Question: I've dataset with player game by game performance rating and my goal is to group them based on density curves. Below there is plot with density curves of five random players. We can see that red and purple density curves are similar, but is there any metric or function in R which would help me to group those curves when there're let's say 50 of them on the plot? I want to group them on at least 3-4 groups, for example first group would be mentioned red and purple lines which represents players with more good games than bad games.

Simple code for plot and sample data:
Columns:
TOTAL.QBR - player game rating
ID - unique for every player
'''
library(sm)
newdata <- structure(list(TOTAL.QBR = c(16.9, 21.1, 22.1, 34.8, 53.6, 58.3,
82, 13, 13.6, 16.3, 18.2, 23.9, 27.3, 27.6, 28.4, 28.6, 29.1,
32.3, 33.1, 34.8, 36.4, 37.1, 37.2, 37.7, 37.8, 39.3, 40.4, 41.8,
42.4, 44.3, 44.5, 47, 47.3, 48.1, 48.7, 49, 49.3, 49.4, 49.8,
50.2, 51, 51.5, 53.5, 53.5, 53.5, 53.6, 55.4, 55.5, 56, 56.3,
56.5, 57, 57.3, 59.6, 60.5, 62.2, 62.8, 62.8, 63.3, 64.5, 65.4,
65.5, 66.4, 67.2, 67.3, 67.4, 67.6, 68.9, 68.9, 69.1, 69.3, 69.9,
71.5, 71.9, 72.5, 72.9, 73.4, 74.1, 74.4, 74.9, 75.2, 75.2, 75.8,
75.9, 76.6, 77.1, 78.2, 78.2, 78.4, 78.6, 78.7, 79.3, 79.8, 79.9,
81.6, 81.8, 82.4, 82.4, 82.9, 82.9, 83.2, 83.5, 83.6, 83.7, 84,
84.4, 84.7, 84.8, 84.9, 85.7, 87.4, 87.8, 88.1, 88.4, 88.5, 88.8,
89.1, 89.4, 89.4, 89.4, 89.5, 90.9, 92.2, 92.7, 93, 93.5, 93.6,
94.9, 95.1, 95.4, 95.6, 96.6, 96.7, 97.6, 97.8, 98.4, 98.6, 99.4,
26.2, 34.6, 42.7, 87, 1.4, 5, 6.8, 7.7, 8.3, 9.6, 9.9, 10.1,
11.1, 12.5, 12.7, 12.9, 13.1, 13.9, 14.3, 14.6, 15.8, 16.6, 19.3,
20.8, 22.8, 23, 23.5, 26.4, 27.2, 28, 30.3, 30.8, 30.9, 31.4,
31.5, 31.8, 32.1, 32.5, 32.6, 33.3, 33.3, 33.9, 34.6, 34.7, 34.7,
34.8, 35.8, 36.8, 37.2, 37.9, 39.9, 40.4, 40.8, 41.1, 41.8, 43.7,
44.2, 45, 45.9, 46.9, 47.2, 47.3, 47.6, 47.8, 49.1, 49.1, 49.3,
51.7, 53.3, 53.6, 54.2, 56.2, 56.4, 56.4, 56.6, 56.9, 59.2, 59.6,
59.7, 59.8, 60, 60.6, 60.8, 61.6, 62, 62.8, 62.9, 62.9, 63.7,
64.5, 65, 65, 65.9, 67.5, 67.6, 67.6, 68.4, 68.8, 69.3, 70.4,
71.2, 71.9, 74, 74.3, 75.4, 76.6, 77.4, 77.5, 77.7, 78, 79.2,
79.2, 79.4, 80.1, 80.7, 81.7, 81.8, 82.7, 83.6, 85, 85.5, 86.7,
87.5, 88.5, 90.1, 90.3, 90.6, 90.7, 92.4, 92.4, 93.1, 93.5, 95.3,
95.7, 95.9, 98.2, 8.5, 9.1, 13.7, 17.6, 23.3, 26.1, 26.4, 27.1,
29.7, 30.4, 33, 36.1, 37.9, 41.5, 42.7, 45, 45.5, 45.5, 46, 46.9,
49.9, 50.6, 50.7, 53.4, 53.5, 56.3, 57.4, 57.9, 58.6, 58.7, 60.2,
60.7, 61.8, 62.2, 62.9, 64.4, 65.6, 66.7, 67, 67.4, 68.2, 68.2,
68.8, 72, 72.9, 73.2, 74.5, 75.8, 76.4, 76.6, 77.6, 79.9, 80.4,
81.2, 81.4, 81.8, 82.8, 84.6, 85.1, 87.2, 87.9, 90, 91.7, 94.5,
94.8, 95.5, 98.4, 1.4, 1.6, 5.6, 9.4, 17.6, 19.5, 24.5, 34.9,
39.6, 42.4, 59, 1, 2.6, 3.1, 5.5, 7.1, 14.8, 15.9, 19.5, 20.1,
21.8, 21.9, 22, 22.8, 25.7, 26.5, 26.5, 26.6, 27.2, 27.8, 28.6,
31, 31.6, 32.4, 34.1, 36, 36.5, 37.6, 38.2, 38.2, 39, 39.1, 39.2,
39.7, 40.3, 40.3, 40.6, 40.6, 41.2, 44.4, 46.2, 47, 47.1, 47.2,
47.4, 47.7, 48, 48.3, 48.5, 48.7, 49.9, 50.4, 50.7, 51.2, 52,
52.2, 52.2, 52.6, 53.7, 55.7, 55.8, 57.6, 58.8, 61.3, 62.4, 62.4,
63.4, 63.6, 63.7, 63.9, 64.6, 66.3, 67.1, 68.5, 69.4, 69.6, 69.9,
70.5, 71.8, 75.8, 76.4, 77.2, 77.4, 78.8, 79.2, 80.5, 81.7, 82.1,
82.4, 83.2, 83.7, 85.4, 89, 90.5, 90.5, 91.1, 92.2, 92.4, 94.9,
96.9, 98.1, 4.1, 8.3, 10.3, 11.4, 12.2, 12.2, 12.9, 14.4, 18.5,
18.7, 18.7, 19.8, 20.9, 21.8, 22.7, 25.9, 25.9, 26, 28.3, 28.3,
28.5, 28.8, 30.9, 32.3, 33.7, 34, 34.5, 36.6, 36.7, 37.8, 38.3,
38.5, 39.9, 41.4, 43.4, 43.6, 44, 44.2, 45.1, 45.4, 45.5, 45.6,
46.3, 46.3, 47.1, 47.5, 48.8, 49.7, 49.9, 51.4, 52.2, 53.1, 54.5,
54.8, 55.8, 56, 56.2, 57.7, 58.2, 58.3, 58.3, 58.8, 58.9, 60.5,
60.6, 60.8, 61.4, 61.4, 61.6, 61.7, 63.6, 64.4, 64.5, 64.7, 64.8,
65, 65.4, 65.6, 65.6, 65.8, 66.2, 66.5, 69.6, 69.7, 69.8, 70.1,
70.4, 71, 71.3, 71.7, 71.7, 71.9, 72.5, 73.4, 73.4, 74.4, 74.7,
74.9, 75.2, 75.5, 76, 76.3, 76.5, 76.6, 76.8, 77.2, 78.1, 78.3,
78.7, 79, 79.7, 79.9, 81, 81.2, 81.3, 81.6, 82.6, 82.7, 82.9,
83, 83.5, 83.5, 83.6, 83.8, 83.8, 84, 84.4, 84.5, 85.3, 85.3,
85.3, 85.5, 86.2, 86.2, 86.6, 86.6, 86.7, 87, 87.1, 87.2, 87.4,
87.9, 88.3, 88.4, 88.5, 89, 89.4, 90.4, 90.5, 91.1, 91.4, 92.3,
93.8, 94.7, 95.2, 95.6, 95.9, 96, 96.2, 96.3, 97.4, 98.9, 99.1,
99.2), ID = c(2L, 2L, 2L, 2L, 2L, 2L, 2L, 3L, 3L, 3L, 3L, 3L,
3L, 3L, 3L, 3L, 3L, 3L, 3L, 3L, 3L, 3L, 3L, 3L, 3L, 3L, 3L, 3L,
3L, 3L, 3L, 3L, 3L, 3L, 3L, 3L, 3L, 3L, 3L, 3L, 3L, 3L, 3L, 3L,
3L, 3L, 3L, 3L, 3L, 3L, 3L, 3L, 3L, 3L, 3L, 3L, 3L, 3L, 3L, 3L,
3L, 3L, 3L, 3L, 3L, 3L, 3L, 3L, 3L, 3L, 3L, 3L, 3L, 3L, 3L, 3L,
3L, 3L, 3L, 3L, 3L, 3L, 3L, 3L, 3L, 3L, 3L, 3L, 3L, 3L, 3L, 3L,
3L, 3L, 3L, 3L, 3L, 3L, 3L, 3L, 3L, 3L, 3L, 3L, 3L, 3L, 3L, 3L,
3L, 3L, 3L, 3L, 3L, 3L, 3L, 3L, 3L, 3L, 3L, 3L, 3L, 3L, 3L, 3L,
3L, 3L, 3L, 3L, 3L, 3L, 3L, 3L, 3L, 3L, 3L, 3L, 3L, 3L, 4L, 4L,
4L, 4L, 5L, 5L, 5L, 5L, 5L, 5L, 5L, 5L, 5L, 5L, 5L, 5L, 5L, 5L,
5L, 5L, 5L, 5L, 5L, 5L, 5L, 5L, 5L, 5L, 5L, 5L, 5L, 5L, 5L, 5L,
5L, 5L, 5L, 5L, 5L, 5L, 5L, 5L, 5L, 5L, 5L, 5L, 5L, 5L, 5L, 5L,
5L, 5L, 5L, 5L, 5L, 5L, 5L, 5L, 5L, 5L, 5L, 5L, 5L, 5L, 5L, 5L,
5L, 5L, 5L, 5L, 5L, 5L, 5L, 5L, 5L, 5L, 5L, 5L, 5L, 5L, 5L, 5L,
5L, 5L, 5L, 5L, 5L, 5L, 5L, 5L, 5L, 5L, 5L, 5L, 5L, 5L, 5L, 5L,
5L, 5L, 5L, 5L, 5L, 5L, 5L, 5L, 5L, 5L, 5L, 5L, 5L, 5L, 5L, 5L,
5L, 5L, 5L, 5L, 5L, 5L, 5L, 5L, 5L, 5L, 5L, 5L, 5L, 5L, 5L, 5L,
5L, 5L, 5L, 5L, 5L, 5L, 6L, 6L, 6L, 6L, 6L, 6L, 6L, 6L, 6L, 6L,
6L, 6L, 6L, 6L, 6L, 6L, 6L, 6L, 6L, 6L, 6L, 6L, 6L, 6L, 6L, 6L,
6L, 6L, 6L, 6L, 6L, 6L, 6L, 6L, 6L, 6L, 6L, 6L, 6L, 6L, 6L, 6L,
6L, 6L, 6L, 6L, 6L, 6L, 6L, 6L, 6L, 6L, 6L, 6L, 6L, 6L, 6L, 6L,
6L, 6L, 6L, 6L, 6L, 6L, 6L, 6L, 6L, 7L, 7L, 7L, 7L, 7L, 7L, 7L,
7L, 7L, 7L, 7L, 8L, 8L, 8L, 8L, 8L, 8L, 8L, 8L, 8L, 8L, 8L, 8L,
8L, 8L, 8L, 8L, 8L, 8L, 8L, 8L, 8L, 8L, 8L, 8L, 8L, 8L, 8L, 8L,
8L, 8L, 8L, 8L, 8L, 8L, 8L, 8L, 8L, 8L, 8L, 8L, 8L, 8L, 8L, 8L,
8L, 8L, 8L, 8L, 8L, 8L, 8L, 8L, 8L, 8L, 8L, 8L, 8L, 8L, 8L, 8L,
8L, 8L, 8L, 8L, 8L, 8L, 8L, 8L, 8L, 8L, 8L, 8L, 8L, 8L, 8L, 8L,
8L, 8L, 8L, 8L, 8L, 8L, 8L, 8L, 8L, 8L, 8L, 8L, 8L, 8L, 8L, 8L,
8L, 8L, 8L, 8L, 8L, 8L, 8L, 8L, 10L, 10L, 10L, 10L, 10L, 10L,
10L, 10L, 10L, 10L, 10L, 10L, 10L, 10L, 10L, 10L, 10L, 10L, 10L,
10L, 10L, 10L, 10L, 10L, 10L, 10L, 10L, 10L, 10L, 10L, 10L, 10L,
10L, 10L, 10L, 10L, 10L, 10L, 10L, 10L, 10L, 10L, 10L, 10L, 10L,
10L, 10L, 10L, 10L, 10L, 10L, 10L, 10L, 10L, 10L, 10L, 10L, 10L,
10L, 10L, 10L, 10L, 10L, 10L, 10L, 10L, 10L, 10L, 10L, 10L, 10L,
10L, 10L, 10L, 10L, 10L, 10L, 10L, 10L, 10L, 10L, 10L, 10L, 10L,
10L, 10L, 10L, 10L, 10L, 10L, 10L, 10L, 10L, 10L, 10L, 10L, 10L,
10L, 10L, 10L, 10L, 10L, 10L, 10L, 10L, 10L, 10L, 10L, 10L, 10L,
10L, 10L, 10L, 10L, 10L, 10L, 10L, 10L, 10L, 10L, 10L, 10L, 10L,
10L, 10L, 10L, 10L, 10L, 10L, 10L, 10L, 10L, 10L, 10L, 10L, 10L,
10L, 10L, 10L, 10L, 10L, 10L, 10L, 10L, 10L, 10L, 10L, 10L, 10L,
10L, 10L, 10L, 10L, 10L, 10L, 10L, 10L, 10L, 10L, 10L, 10L, 10L,
10L, 10L)), row.names = c(5197L, 5571L, 5513L, 5633L, 5533L,
5476L, 5432L, 4493L, 2658L, 3748L, 1245L, 1357L, 1960L, 1800L,
631L, 3470L, 3778L, 4291L, 1064L, 2019L, 4458L, 3391L, 892L,
710L, 1374L, 1163L, 4697L, 1591L, 2537L, 1403L, 3986L, 3419L,
2617L, 4103L, 2705L, 4601L, 1473L, 3808L, 2399L, 48L, 3959L,
3437L, 1176L, 2426L, 4350L, 1982L, 2327L, 2867L, 734L, 4665L,
2366L, 528L, 2453L, 405L, 80L, 647L, 1914L, 4626L, 3050L, 4163L,
587L, 1083L, 3103L, 939L, 1281L, 3882L, 2038L, 1313L, 4009L,
3204L, 9L, 839L, 4538L, 1255L, 1882L, 1430L, 2920L, 4504L, 1817L,
2795L, 2759L, 2884L, 4067L, 4245L, 3167L, 2667L, 104L, 1127L,
1689L, 1488L, 999L, 3601L, 750L, 5022L, 1720L, 1195L, 3286L,
3925L, 810L, 3077L, 486L, 3315L, 1519L, 2965L, 4128L, 4031L,
967L, 1750L, 2549L, 3568L, 4559L, 3015L, 1023L, 3347L, 4365L,
665L, 2818L, 1547L, 4214L, 4304L, 3130L, 2725L, 3535L, 2936L,
777L, 3692L, 1655L, 3899L, 899L, 2469L, 4391L, 1840L, 3480L,
546L, 2059L, 3221L, 4183L, 1628L, 1380L, 1327L, 1295L, 1335L,
5370L, 2315L, 1742L, 4987L, 2495L, 3995L, 1415L, 1015L, 3689L,
544L, 4931L, 4958L, 2959L, 91L, 1044L, 2517L, 5546L, 4146L, 1991L,
2022L, 3968L, 3182L, 4112L, 1067L, 2876L, 4792L, 3304L, 5389L,
5510L, 3448L, 5309L, 313L, 4023L, 1957L, 1832L, 893L, 3120L,
2153L, 1698L, 4725L, 4818L, 5601L, 3367L, 741L, 2073L, 144L,
3329L, 283L, 378L, 2901L, 3932L, 1762L, 201L, 1324L, 5415L, 5188L,
2098L, 228L, 5444L, 4167L, 847L, 5628L, 1893L, 3417L, 501L, 1175L,
5251L, 1557L, 3052L, 5215L, 1086L, 1585L, 791L, 3028L, 1367L,
44L, 974L, 3639L, 1637L, 1262L, 555L, 1282L, 2206L, 3234L, 3085L,
1784L, 1912L, 2392L, 2172L, 673L, 423L, 455L, 3729L, 1466L, 4070L,
641L, 3135L, 3379L, 2035L, 1428L, 1663L, 3201L, 1098L, 1607L,
1196L, 395L, 2231L, 2356L, 2422L, 935L, 1485L, 4033L, 904L, 5554L,
156L, 2819L, 609L, 2990L, 2260L, 1332L, 2L, 1220L, 809L, 2910L,
747L, 2523L, 98L, 5263L, 324L, 3897L, 1120L, 2443L, 1838L, 1117L,
2130L, 689L, 1706L, 1040L, 2183L, 2220L, 1013L, 2489L, 1862L,
1563L, 2680L, 2100L, 2708L, 2737L, 848L, 1789L, 1134L, 1402L,
1588L, 561L, 1761L, 944L, 978L, 915L, 2766L, 2365L, 589L, 2007L,
2610L, 2269L, 2452L, 1915L, 2530L, 2326L, 1492L, 698L, 525L,
2236L, 618L, 2503L, 2294L, 2639L, 489L, 1429L, 1079L, 2139L,
1608L, 2384L, 2034L, 1722L, 1658L, 749L, 2420L, 2792L, 2581L,
2550L, 1942L, 1517L, 637L, 1971L, 869L, 1145L, 1452L, 1874L,
806L, 4495L, 5369L, 4617L, 5395L, 5228L, 5573L, 5287L, 5600L,
5418L, 5303L, 5328L, 31L, 2163L, 1653L, 416L, 2749L, 1804L, 2909L,
181L, 772L, 1565L, 60L, 2514L, 1836L, 2715L, 802L, 3152L, 381L,
1478L, 742L, 2491L, 2775L, 2461L, 3058L, 2375L, 256L, 2101L,
1136L, 1732L, 2123L, 596L, 682L, 1406L, 1926L, 438L, 470L, 1185L,
2215L, 1985L, 1955L, 1500L, 1857L, 2834L, 887L, 3113L, 310L,
2275L, 946L, 3174L, 84L, 535L, 503L, 3089L, 3267L, 2331L, 1440L,
1613L, 917L, 193L, 222L, 2866L, 2998L, 2611L, 1581L, 840L, 2673L,
554L, 1154L, 3233L, 2557L, 1003L, 1197L, 1692L, 106L, 2640L,
334L, 1053L, 2945L, 2387L, 2000L, 1753L, 2291L, 3020L, 1880L,
2916L, 2230L, 1253L, 639L, 266L, 968L, 1518L, 2577L, 2414L, 606L,
2030L, 1022L, 1218L, 1073L, 1654L, 807L, 2058L, 635L, 4442L,
5015L, 2782L, 4299L, 5261L, 715L, 862L, 5488L, 4464L, 4614L,
2077L, 4114L, 5227L, 1900L, 1356L, 1536L, 1445L, 4174L, 5512L,
1140L, 1649L, 2250L, 87L, 2844L, 5361L, 113L, 2339L, 3211L, 1733L,
3906L, 1860L, 3987L, 1161L, 2119L, 3442L, 141L, 764L, 2455L,
5597L, 1954L, 3860L, 2952L, 4513L, 3466L, 5095L, 5066L, 2704L,
5274L, 3522L, 3612L, 2561L, 3957L, 3580L, 558L, 306L, 4348L,
3264L, 5380L, 1495L, 4568L, 2093L, 4540L, 4484L, 1916L, 2997L,
1230L, 1399L, 3636L, 527L, 1467L, 336L, 2732L, 2296L, 5438L,
246L, 4661L, 3104L, 4247L, 3675L, 186L, 3137L, 813L, 3701L, 2140L,
877L, 2169L, 726L, 2886L, 1665L, 2587L, 7L, 3487L, 2001L, 2036L,
1026L, 4745L, 908L, 3022L, 4622L, 5023L, 271L, 3759L, 2357L,
4395L, 1308L, 2475L, 2499L, 2793L, 583L, 4064L, 1813L, 361L,
4004L, 3877L, 3046L, 157L, 3165L, 4833L, 487L, 419L, 451L, 5401L,
2419L, 3406L, 4966L, 4127L, 1361L, 34L, 966L, 1548L, 3789L, 1603L,
1777L, 4710L, 4803L, 5526L, 5612L, 1278L, 1747L, 2850L, 391L,
2911L, 4770L, 4884L, 4185L, 5550L, 3820L, 1168L, 2964L, 2195L,
5315L, 4912L, 3534L, 2520L, 775L, 2257L, 2381L, 1247L, 993L,
5291L, 3722L, 4934L, 1572L), class = "data.frame")
sm.density.compare(newdata$TOTAL.QBR, newdata$ID, ylim=c(0,0.030))
'''
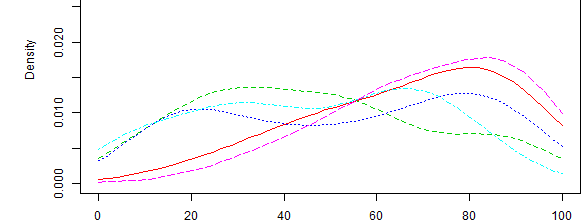
Answer: If there are n curves then represent each curve curve by its values at k points and form the n x k matrix X. Then run
'''
set.seed(123)
kmeans(X, g, nstart = 25)
'''
where the input g is the number of groups you want. This will perform the clustering 25 times using 25 different random starting points and then it will return the best of them.
## ADDED
Since posting the above the question added data and some code so using that:
'''
result <- sm.density.compare(newdata$TOTAL.QBR, newdata$ID, ylim=c(0, 0.030),
model = "equal")
X <- result$est
set.seed(123)
km <- kmeans(X, 3, nstart = 25)
# plot each group in a separate color
ts.plot(t(X), col = km$cl)
'''
<URL>
An automatic way to find 'g' would be to use the NbClust package. It will estimate g from a number of viewpoints and we could take the value that occurs most often.
'''
library(NbClust)
res <- NbClust(t(X), distance = "euclidean", min.nc = 2, max.nc = 8,
method = "kmeans")
tab <- table(res$Best.nc[1, ])
g <- as.numeric(names(tab[which.max(tab)]))
g
## [1] 3
'''